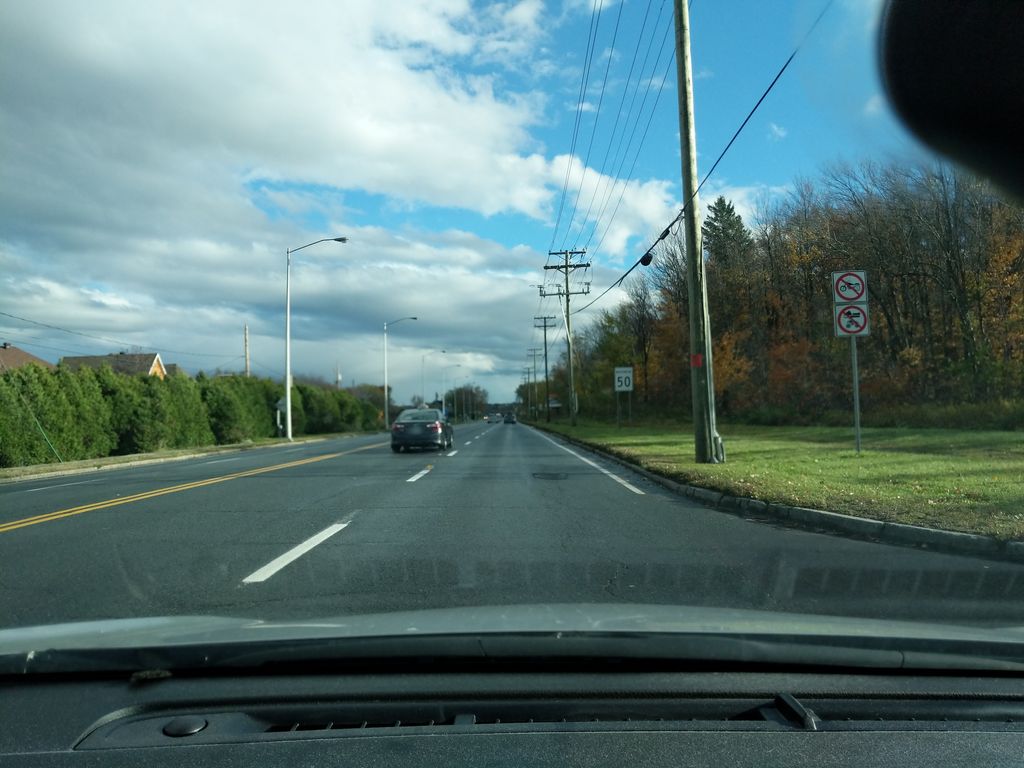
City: quebec_city